Fundus camera: zeiss
Shooting center: fovea
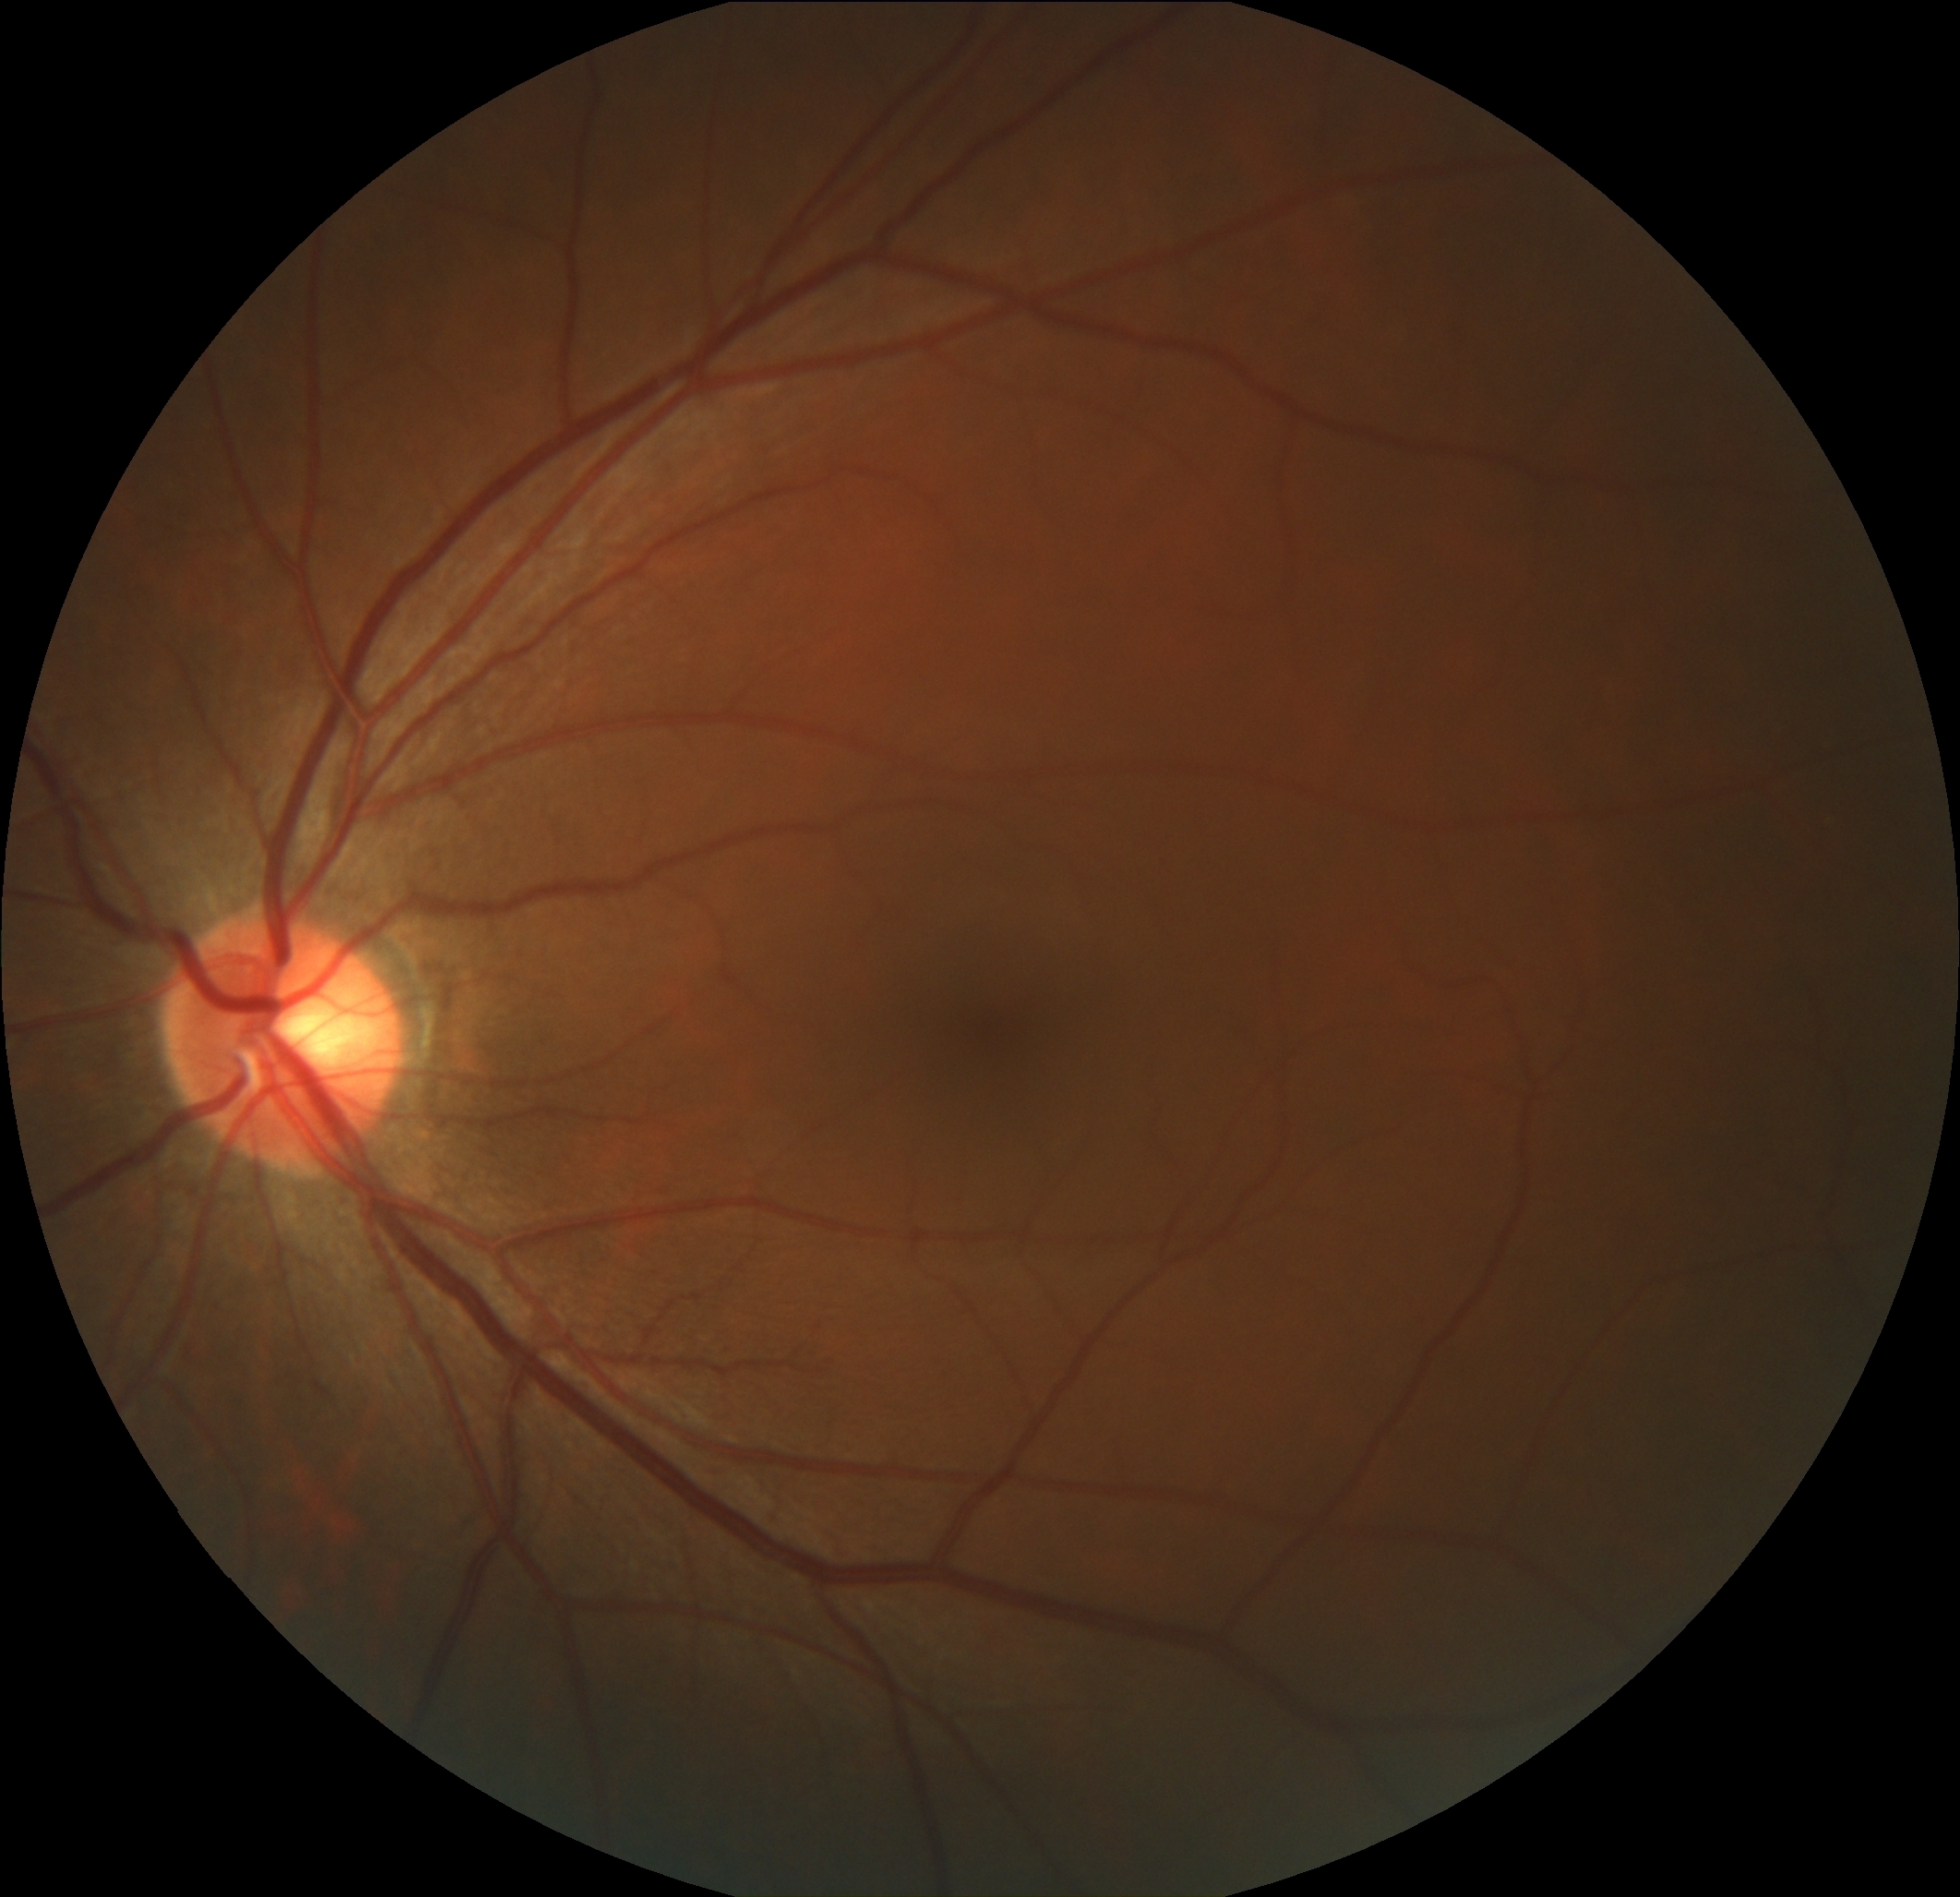
Pathologic myopia: no
Patchy retinal atrophy: present
Retinal detachment: absent